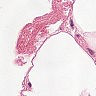
Metastatic tissue present: no